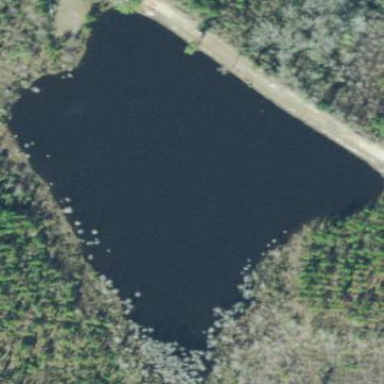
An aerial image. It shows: Reservoir of water.